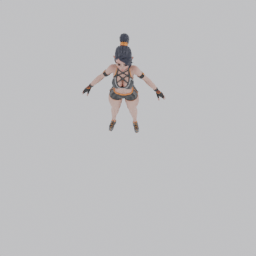
Label: people